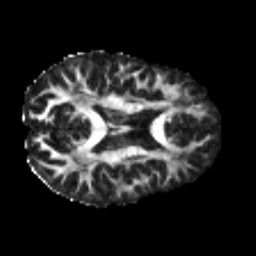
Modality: FA
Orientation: axial
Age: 21
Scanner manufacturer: philips
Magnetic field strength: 3 T
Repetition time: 8.584 s
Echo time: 0.1268 s